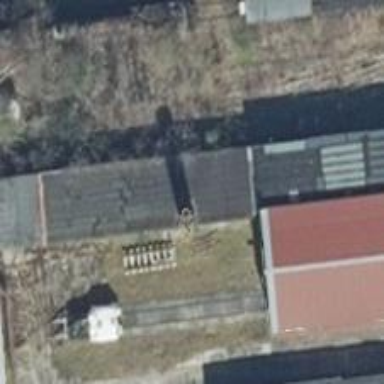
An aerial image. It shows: Railway yard used for servicing trains.